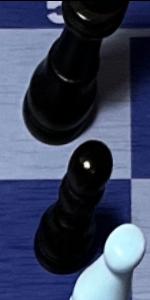
Label: Pawn_Black